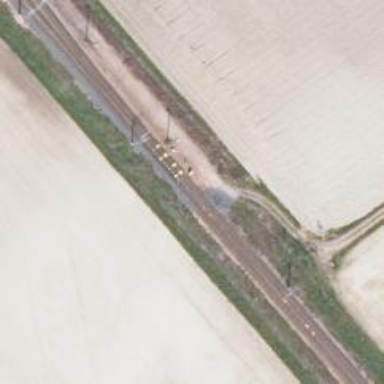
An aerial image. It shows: Railway with continuous electrified contact lines.